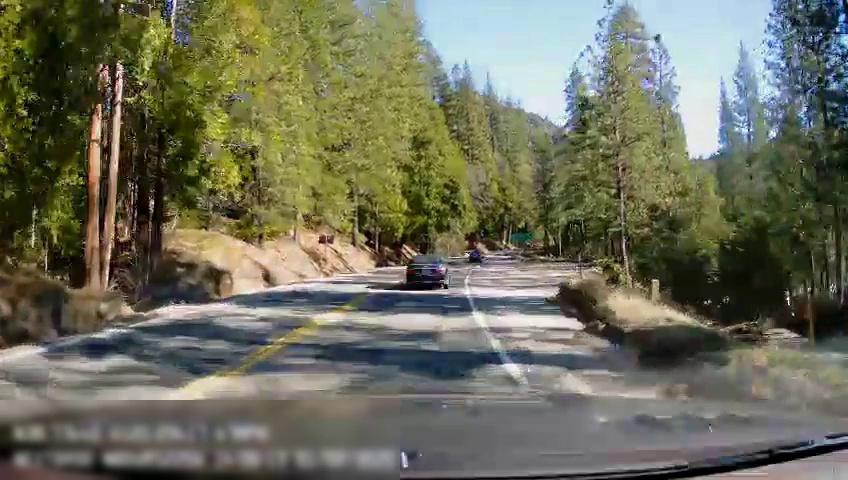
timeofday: Day
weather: Sunny
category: Drivable Space
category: Vehicles | Car
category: Vehicles | Car
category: Lanes | Opposite Lane
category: Lanes | Opposite Lane
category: Lanes | Current Lane
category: Lanes | Current Lane